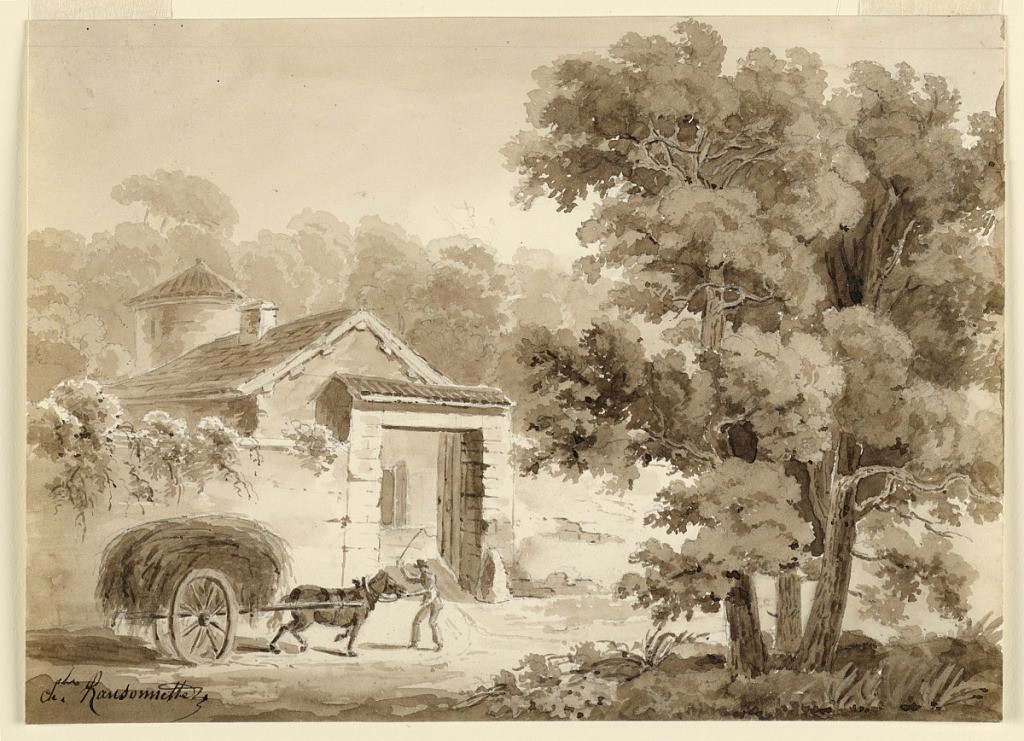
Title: In a Village
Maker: Charles Nicolas Ransonnette, French, 1793 - 1877
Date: ca. 1850
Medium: Graphite, brush and brown wash on paper
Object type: Drawing
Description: A road passes a wall and the doorway of a farm, with the same tower as in 1938-57-1347. A loaded wheel cart drawn by a horse and a farmer with a whip. A group of trees at right.